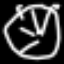
Label: clock